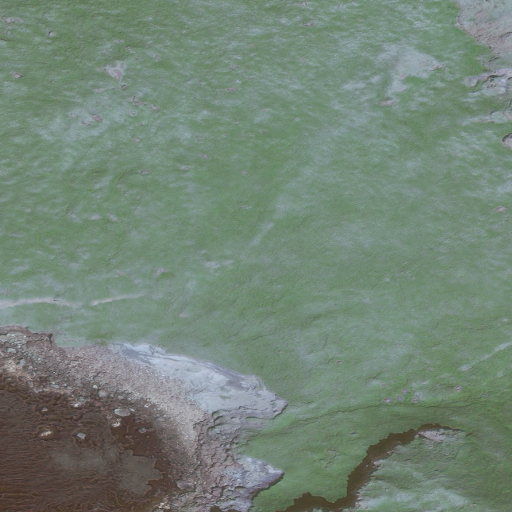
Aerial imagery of cape in Alaska named Swallow Head containing only unknown